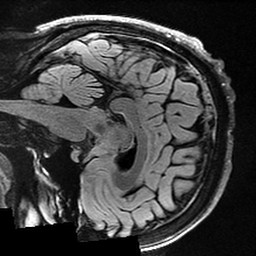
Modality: T2w
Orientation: sagittal
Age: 42
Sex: male
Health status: healthy
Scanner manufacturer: ge
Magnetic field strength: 3 T
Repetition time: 12 s
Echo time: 0.09548 s